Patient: sex M, age 38
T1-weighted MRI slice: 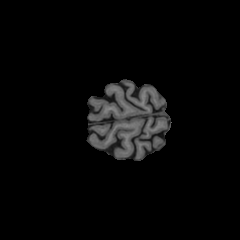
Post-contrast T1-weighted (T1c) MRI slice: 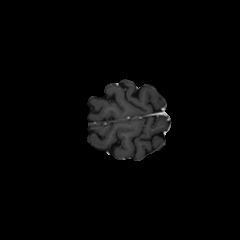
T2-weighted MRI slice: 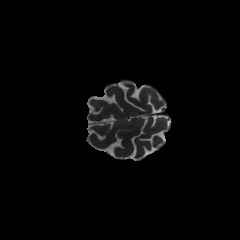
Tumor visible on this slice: no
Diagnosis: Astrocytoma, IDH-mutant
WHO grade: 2